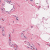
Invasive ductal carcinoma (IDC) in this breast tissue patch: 0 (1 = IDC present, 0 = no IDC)